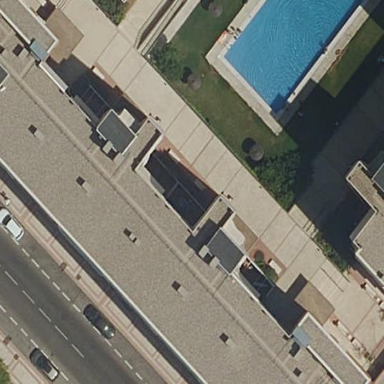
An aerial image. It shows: Residential house.